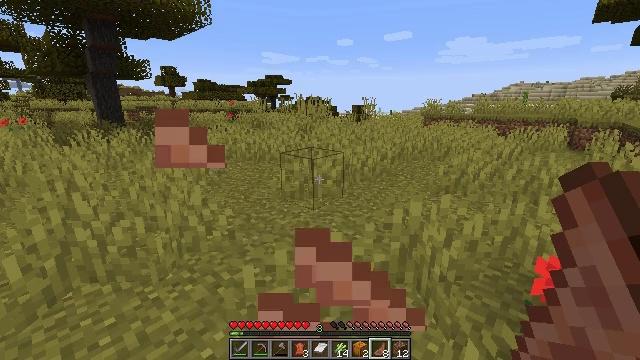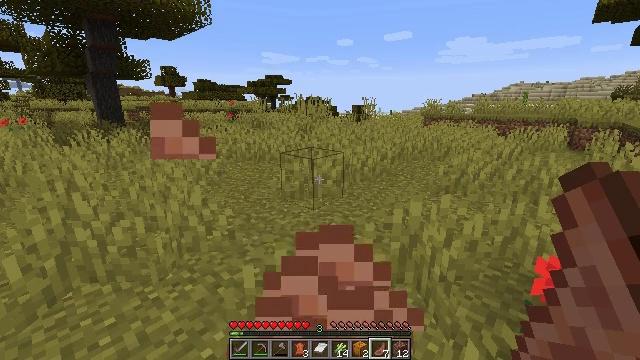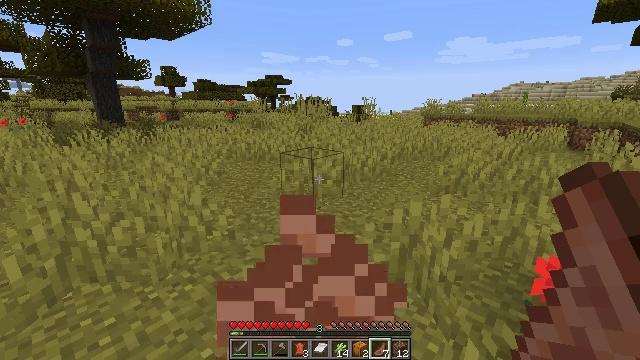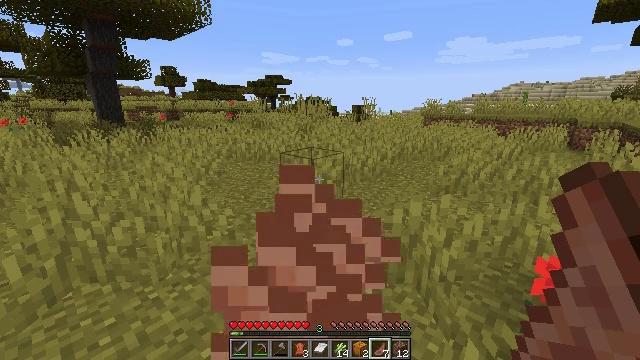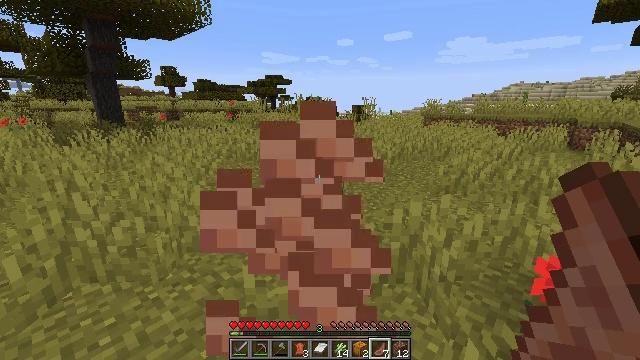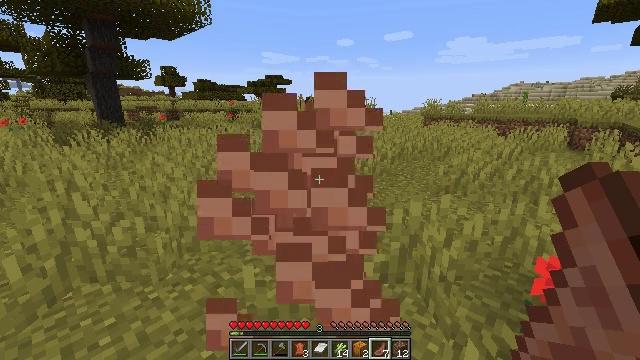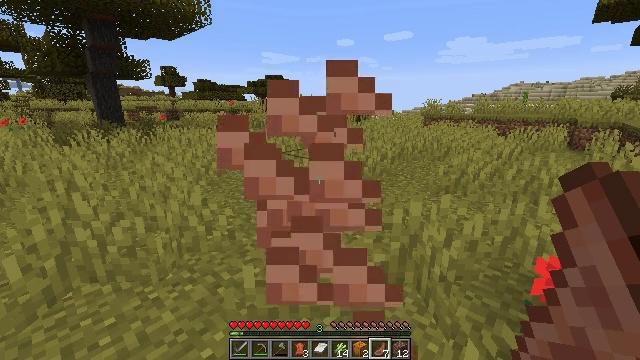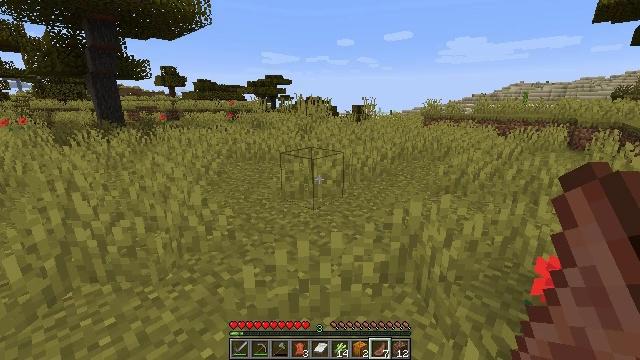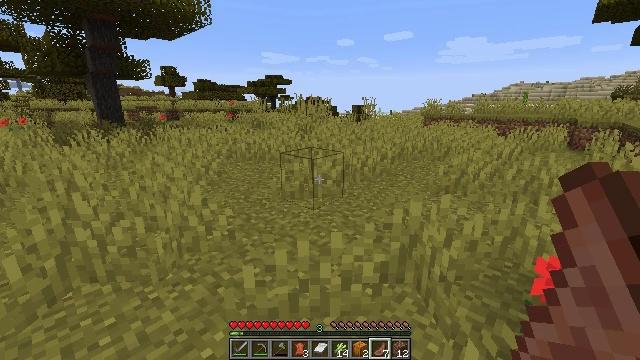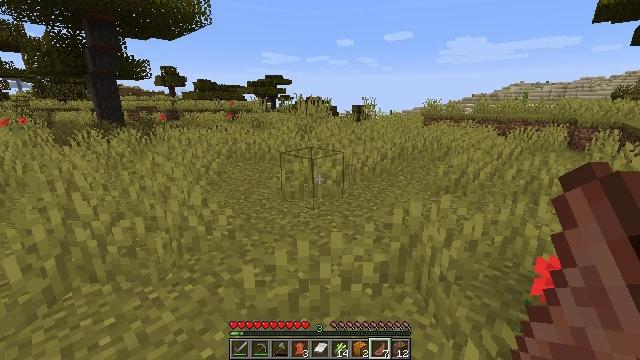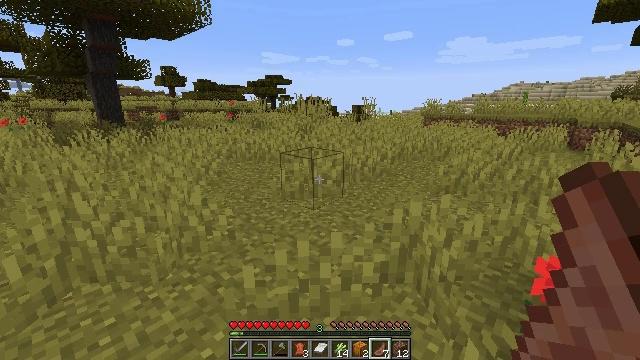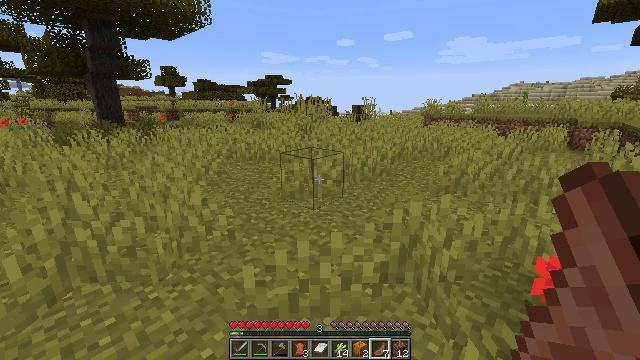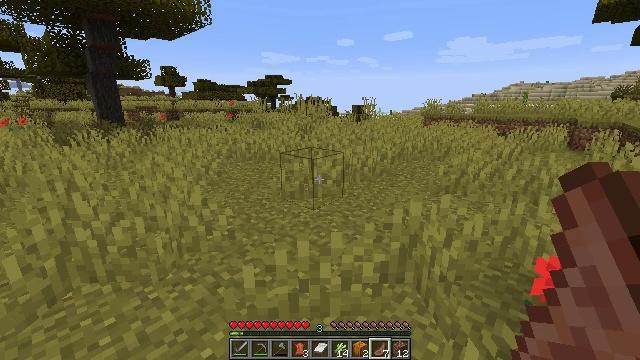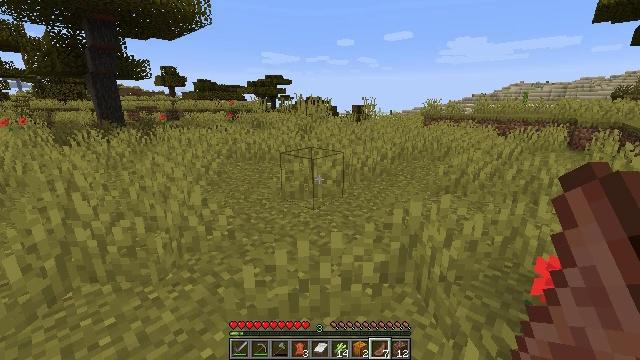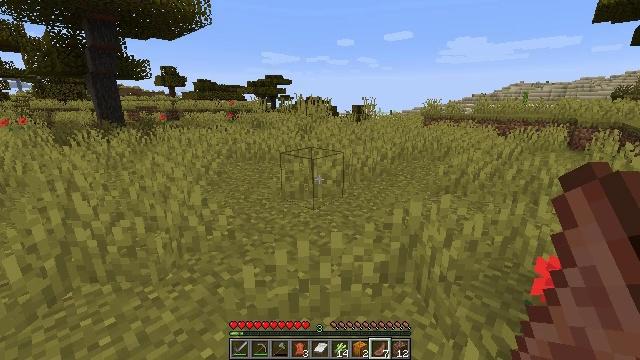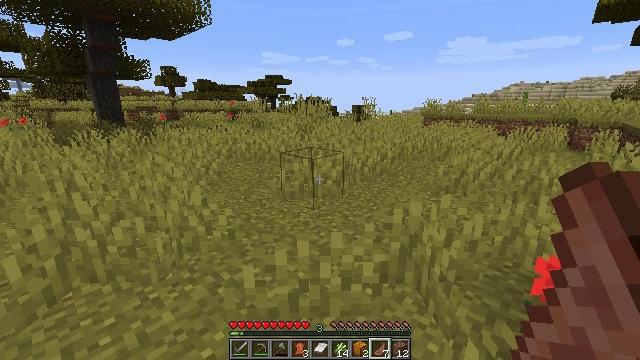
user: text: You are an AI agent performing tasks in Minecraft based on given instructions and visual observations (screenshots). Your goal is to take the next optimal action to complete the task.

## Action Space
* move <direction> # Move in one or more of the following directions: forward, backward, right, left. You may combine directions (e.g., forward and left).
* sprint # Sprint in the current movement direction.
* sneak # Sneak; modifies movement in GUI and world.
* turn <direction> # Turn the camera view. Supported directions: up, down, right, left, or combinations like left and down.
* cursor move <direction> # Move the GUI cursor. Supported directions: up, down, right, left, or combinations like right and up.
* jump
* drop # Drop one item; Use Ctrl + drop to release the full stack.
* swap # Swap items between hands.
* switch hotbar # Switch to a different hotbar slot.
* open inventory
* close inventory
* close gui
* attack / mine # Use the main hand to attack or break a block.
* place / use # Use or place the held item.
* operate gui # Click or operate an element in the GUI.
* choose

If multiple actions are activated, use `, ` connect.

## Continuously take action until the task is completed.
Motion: motion action
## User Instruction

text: Break the grass block.
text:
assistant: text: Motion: use / place
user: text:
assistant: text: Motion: use / place
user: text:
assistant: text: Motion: use / place
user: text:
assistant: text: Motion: use / place
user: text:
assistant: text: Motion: use / place
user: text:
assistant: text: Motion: use / place
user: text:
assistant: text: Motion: use / place
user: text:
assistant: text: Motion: use / place
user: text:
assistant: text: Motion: use / place
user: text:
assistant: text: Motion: use / place
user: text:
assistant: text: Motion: use / place
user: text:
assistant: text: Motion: use / place
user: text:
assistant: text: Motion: use / place
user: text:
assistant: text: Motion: use / place
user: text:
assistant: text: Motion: use / place
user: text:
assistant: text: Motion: use / place
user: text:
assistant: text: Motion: no_op
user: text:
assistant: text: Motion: no_op
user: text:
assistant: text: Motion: no_op
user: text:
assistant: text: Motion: no_op
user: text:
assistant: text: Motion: no_op
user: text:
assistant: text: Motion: no_op
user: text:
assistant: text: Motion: no_op
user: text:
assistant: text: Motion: no_op
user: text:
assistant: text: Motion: no_op
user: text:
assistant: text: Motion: no_op
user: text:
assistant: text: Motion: no_op
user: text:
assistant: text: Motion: no_op
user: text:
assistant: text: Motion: no_op
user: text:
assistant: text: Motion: no_op